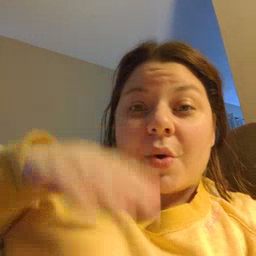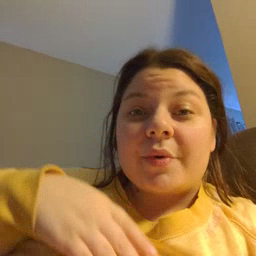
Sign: hello